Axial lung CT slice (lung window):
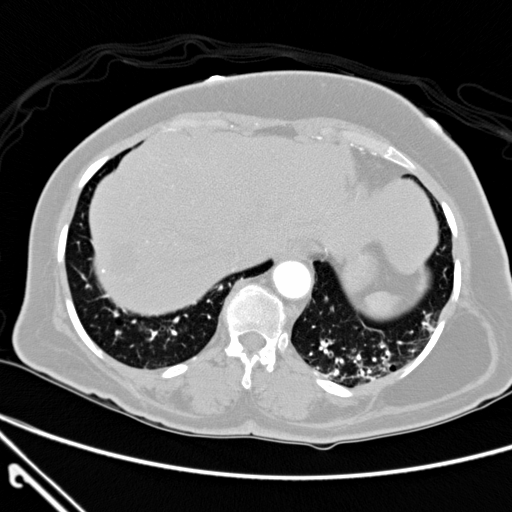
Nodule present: no